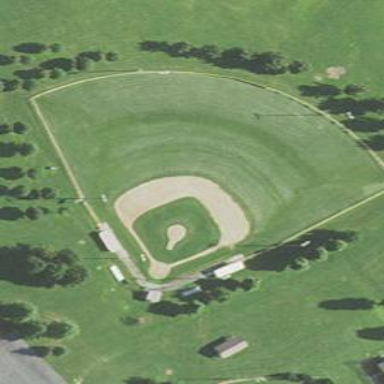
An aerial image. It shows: Baseball pitch for leisure land.